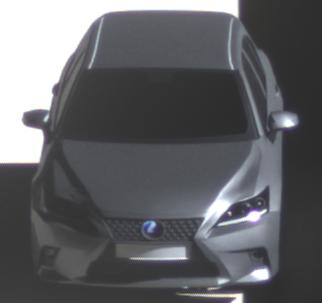
Make: Lexus
Model: CT 200h
Detailed model: CT (A10)
Model produced from: 2014/03
Model produced until: 2017/10
Doors: 5
Color: gray
Road condition: dry road
Daytime: morning or afternoon
Contrast: high contrast